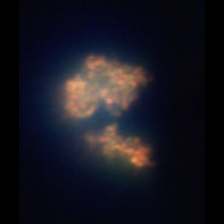
Taxon: Unknown_detritus
Group: Unknown